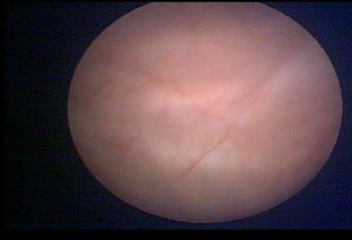
Modality: WLC
Class: Normal mucosa
Bladder cancer association: No